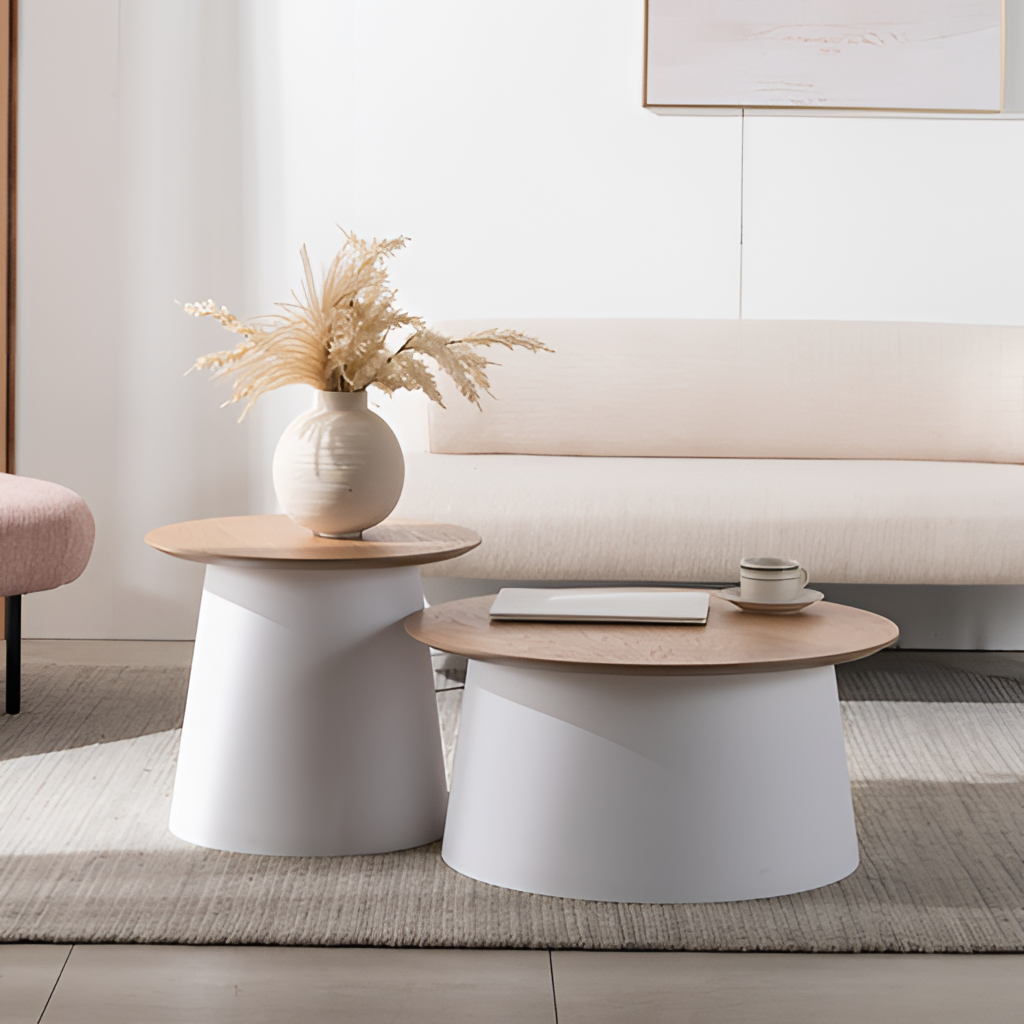
fabric sofa, living room, white paint wallpaper, with solid pattern, contemporary, tile flooring, with large square pattern